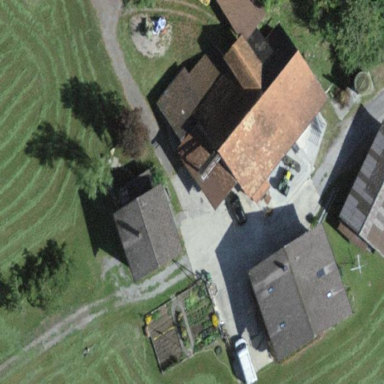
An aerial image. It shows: Farmyard area.